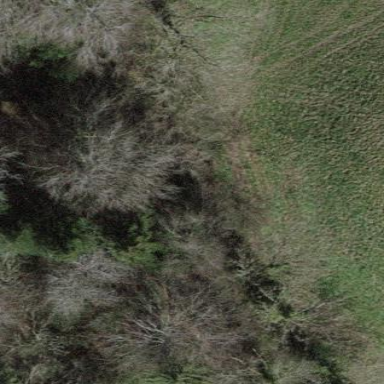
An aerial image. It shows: Forest area dominated by needle-leaved trees.